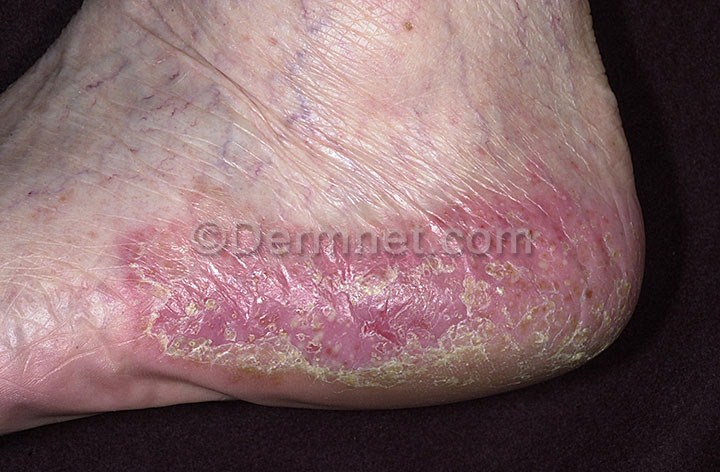
Disease: Psoriasis pictures Lichen Planus and related diseases